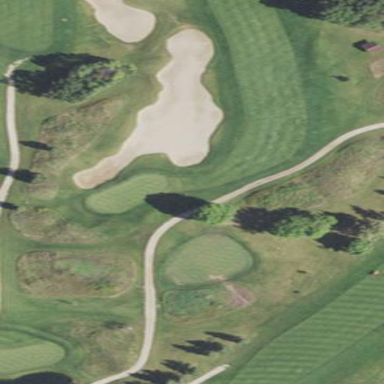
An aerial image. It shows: Sand bunker on golf course.